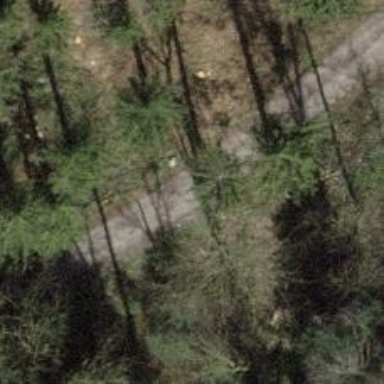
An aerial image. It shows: Gravel path.